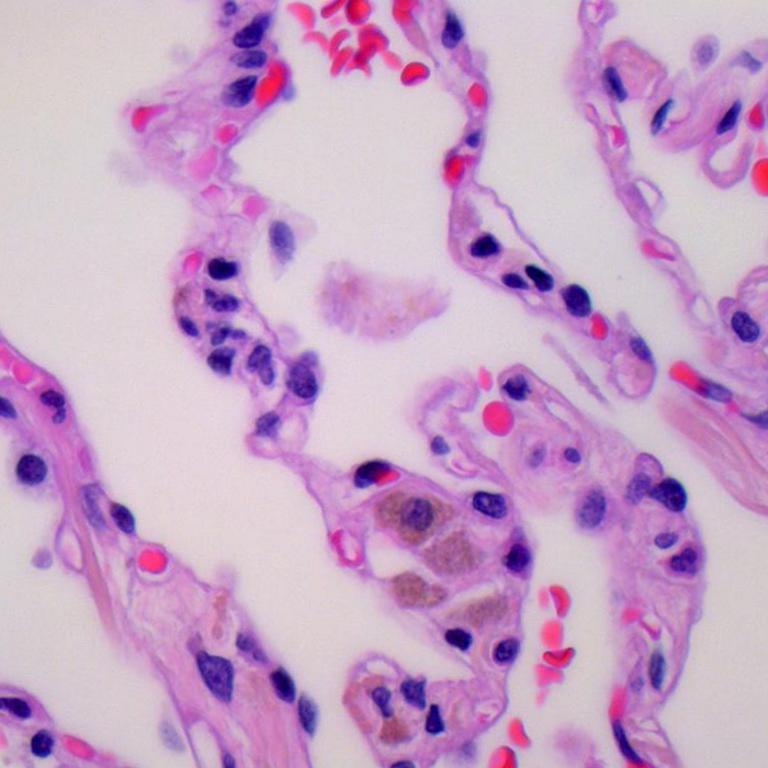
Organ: lung
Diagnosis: benign